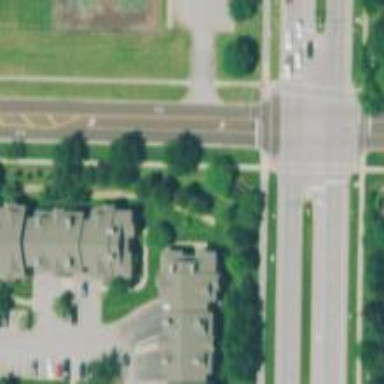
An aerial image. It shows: Solid stop line on the road.